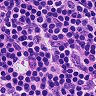
Metastatic tissue present: no